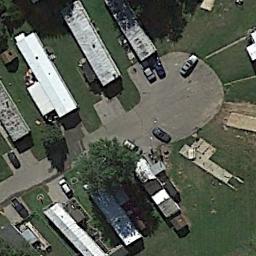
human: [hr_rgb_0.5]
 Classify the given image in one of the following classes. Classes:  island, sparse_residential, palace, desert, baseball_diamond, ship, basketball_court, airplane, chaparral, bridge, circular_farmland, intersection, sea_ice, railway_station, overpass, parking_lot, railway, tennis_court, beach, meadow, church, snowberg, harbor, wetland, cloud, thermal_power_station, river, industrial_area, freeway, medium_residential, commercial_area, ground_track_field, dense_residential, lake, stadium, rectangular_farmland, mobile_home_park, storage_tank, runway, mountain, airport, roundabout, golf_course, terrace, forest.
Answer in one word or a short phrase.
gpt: mobile_home_park